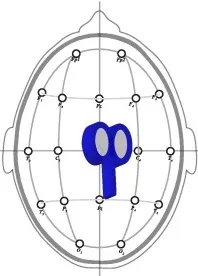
Overview of rTMS procedures.
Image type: radiology (x_ray)